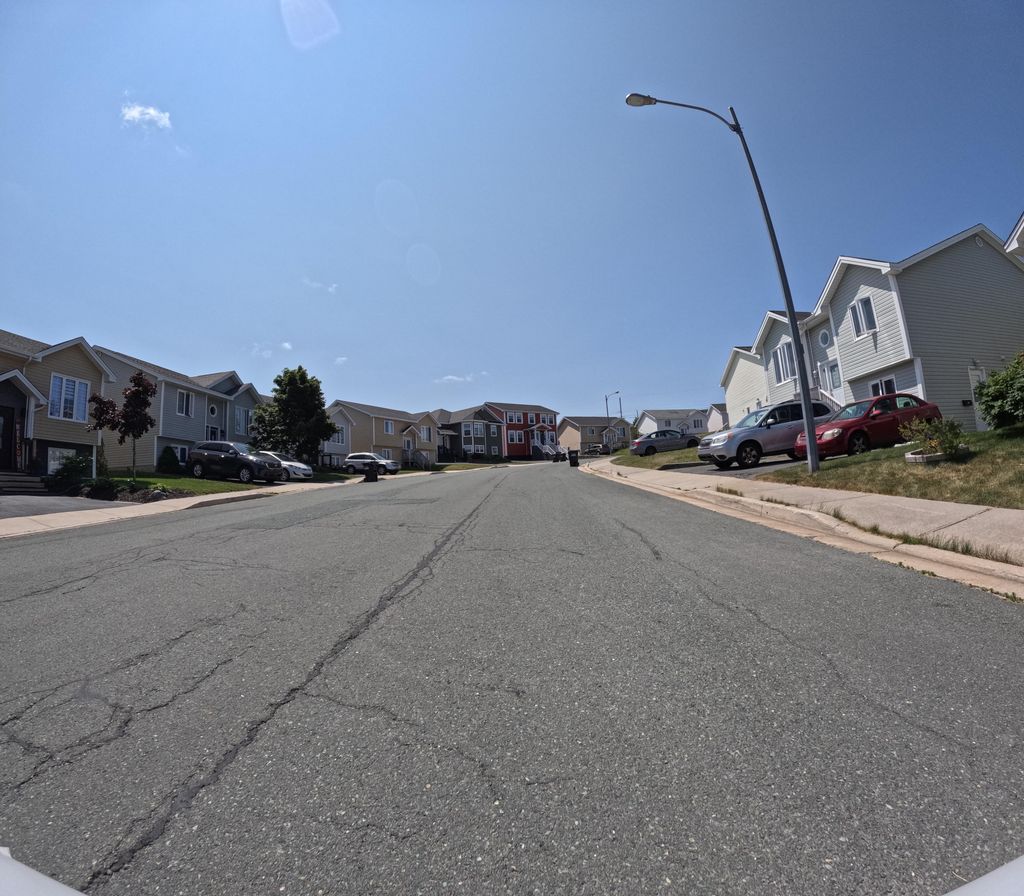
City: st_johns